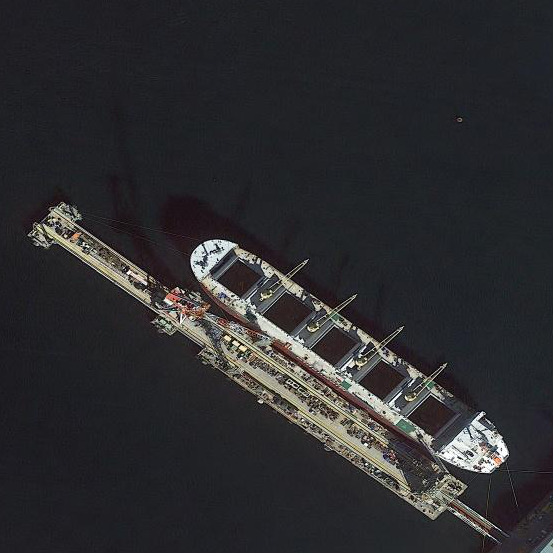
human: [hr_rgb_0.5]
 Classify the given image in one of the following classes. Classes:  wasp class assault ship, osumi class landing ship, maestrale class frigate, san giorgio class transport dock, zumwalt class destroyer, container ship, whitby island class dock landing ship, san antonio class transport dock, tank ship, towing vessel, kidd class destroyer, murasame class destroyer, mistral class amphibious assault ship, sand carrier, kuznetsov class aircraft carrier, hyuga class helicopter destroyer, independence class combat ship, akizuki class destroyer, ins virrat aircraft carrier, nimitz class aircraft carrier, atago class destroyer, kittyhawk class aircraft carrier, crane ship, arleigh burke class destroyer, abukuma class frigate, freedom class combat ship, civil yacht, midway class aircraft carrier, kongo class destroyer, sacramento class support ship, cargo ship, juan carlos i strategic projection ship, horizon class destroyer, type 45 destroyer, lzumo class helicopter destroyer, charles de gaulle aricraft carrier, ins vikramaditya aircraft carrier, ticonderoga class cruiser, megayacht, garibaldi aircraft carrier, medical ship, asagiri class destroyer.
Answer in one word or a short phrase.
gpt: Sand carrier